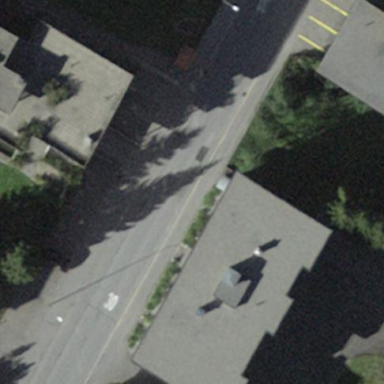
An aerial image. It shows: Flat-roofed building.